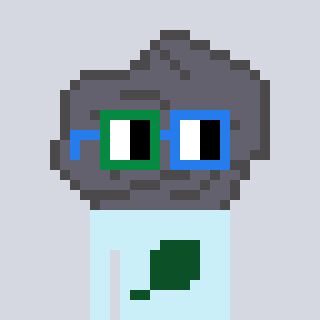
a pixel art character with square green and blue glasses, a rock-shaped head and a cold-colored body on a cool background